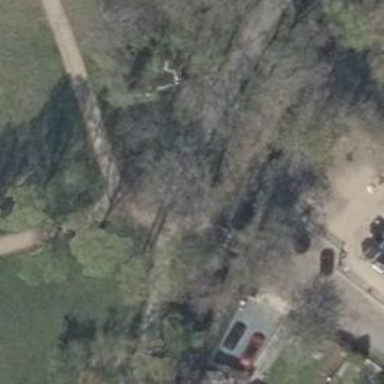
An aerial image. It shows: Path on bridge.